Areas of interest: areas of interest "Zhongshan Vegetable Market"
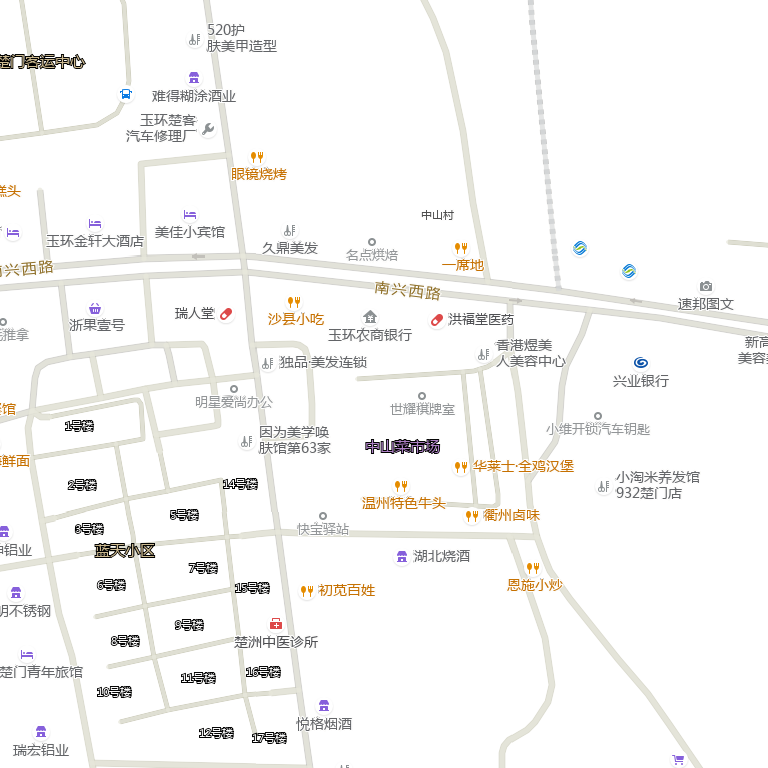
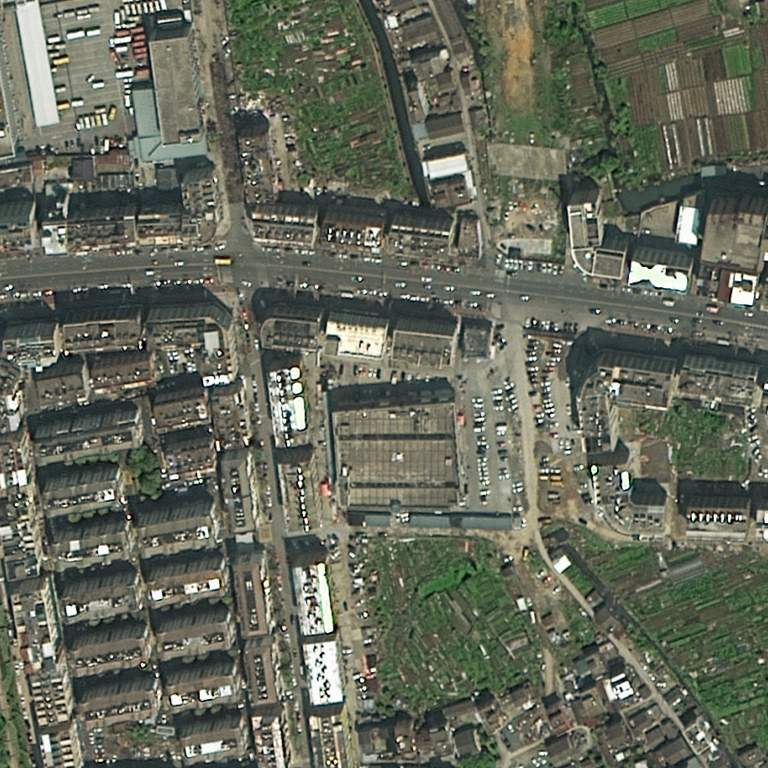